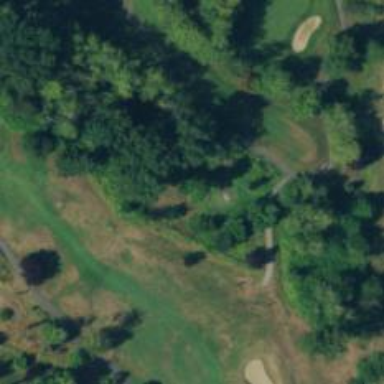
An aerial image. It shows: Footway that serves as golf path.